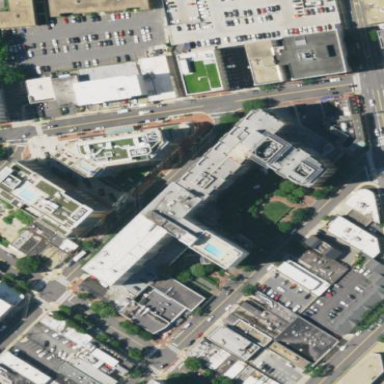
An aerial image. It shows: Building that contains mix of residential apartments and business units.